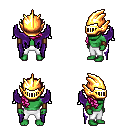
a pixel art fantasy rpg character, male body template, orc, green skin, purple wings, white pants, pink right-swept hairstyle, gold helm, leather bracers, four views (front, back, left, right), 2x2 character sprite sheet, small pixel art, hard edges, no anti-aliasing